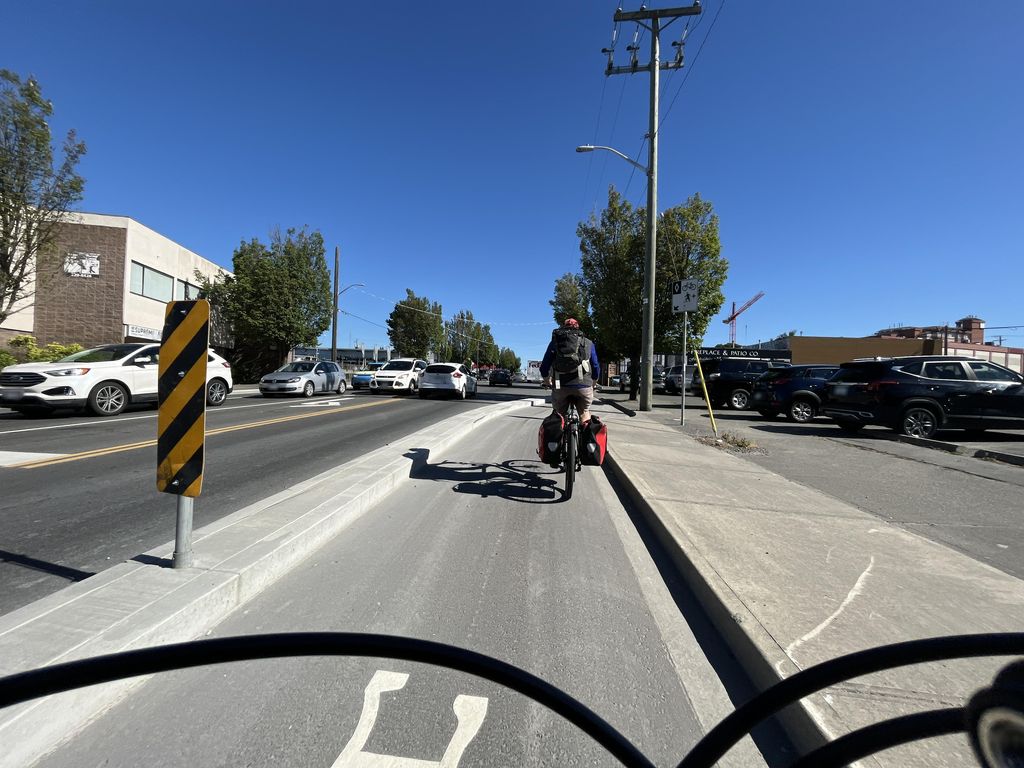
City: victoria